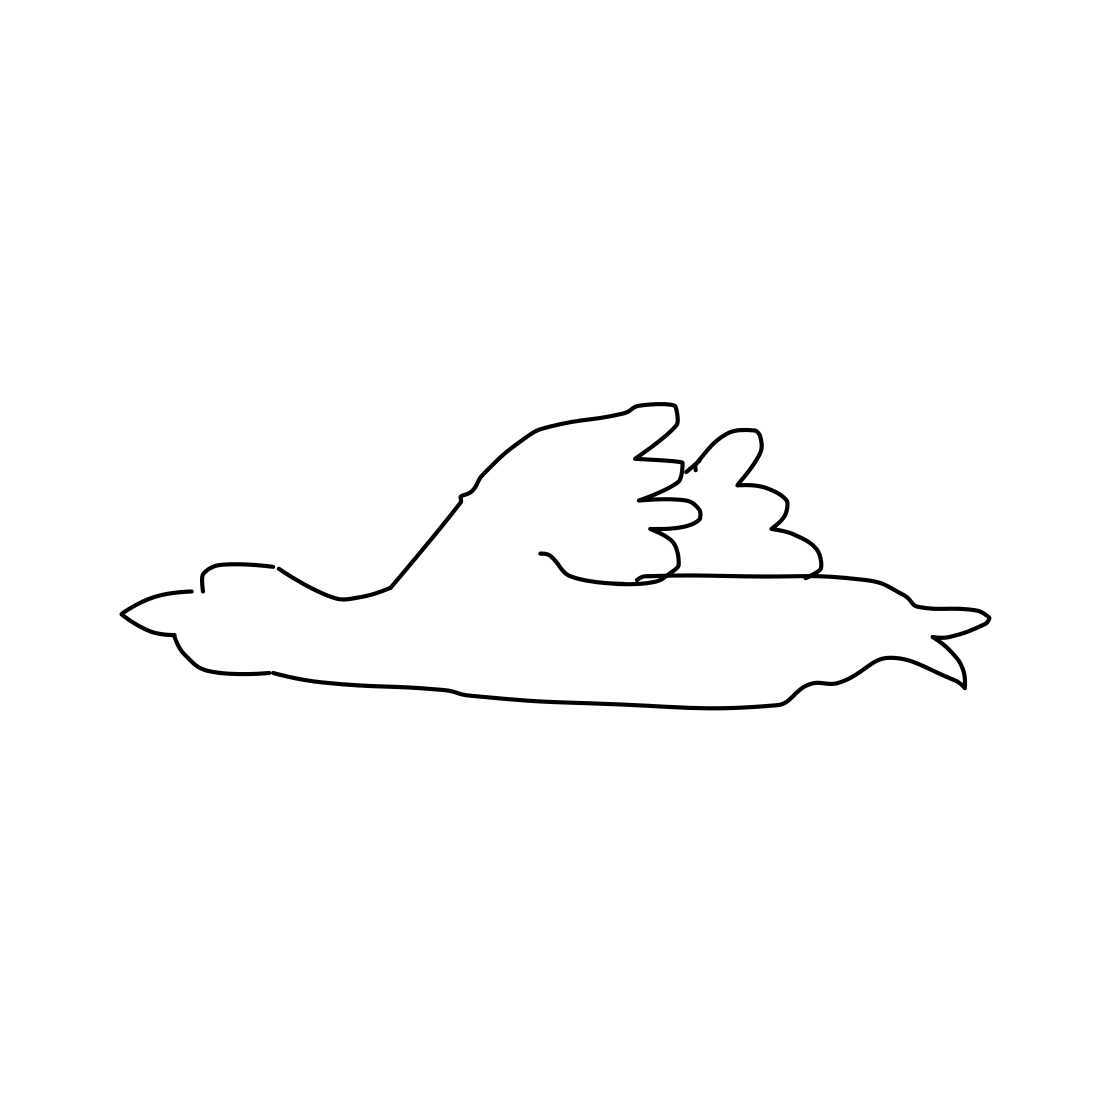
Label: flying bird